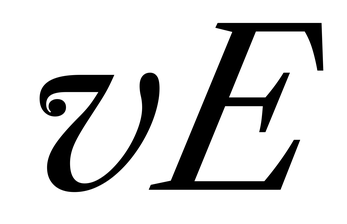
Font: LibreCaslonText-Italic_Italic